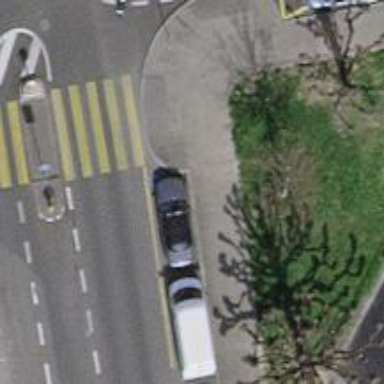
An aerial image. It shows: Kerb barrier.